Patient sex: F
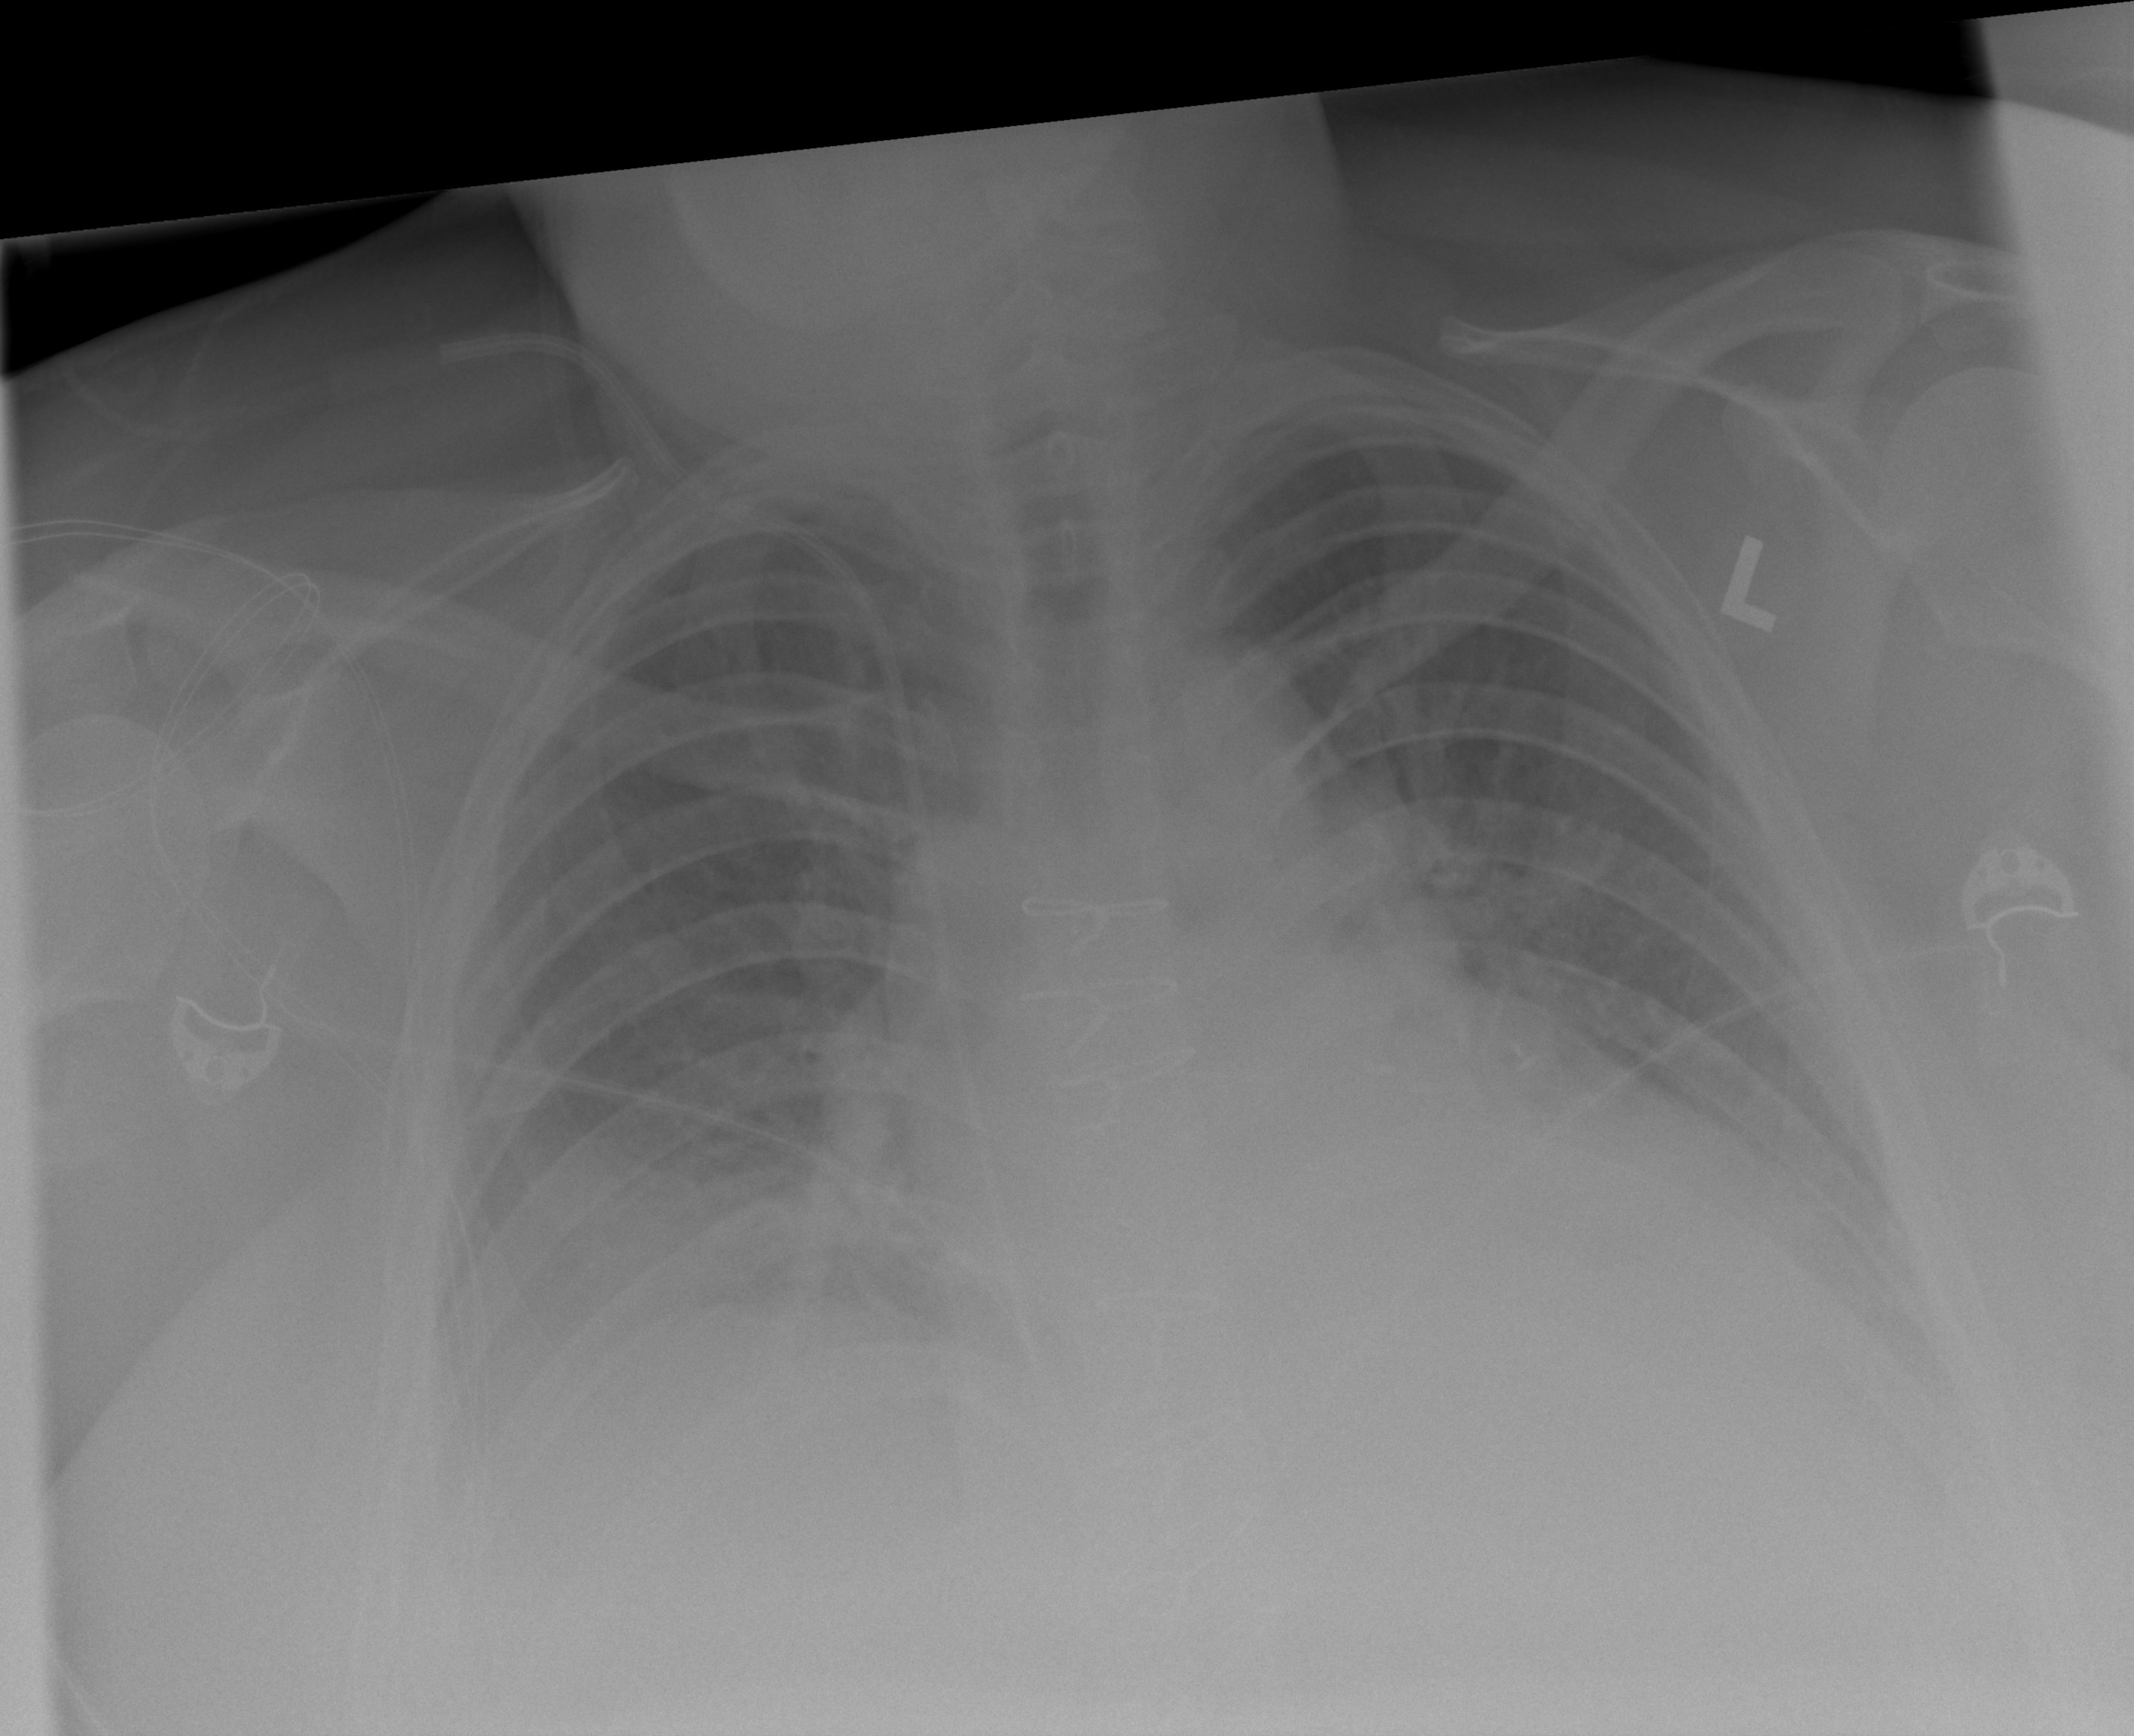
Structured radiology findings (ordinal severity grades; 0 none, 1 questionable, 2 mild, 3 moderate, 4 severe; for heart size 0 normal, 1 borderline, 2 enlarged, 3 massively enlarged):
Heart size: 2
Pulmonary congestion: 2
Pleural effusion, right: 3
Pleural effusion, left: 3
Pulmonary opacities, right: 0
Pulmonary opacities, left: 0
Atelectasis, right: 1
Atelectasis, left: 1